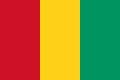
Flag of Guinea